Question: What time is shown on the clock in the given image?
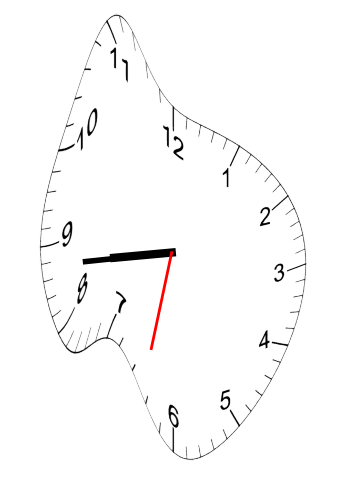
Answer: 08:43:32